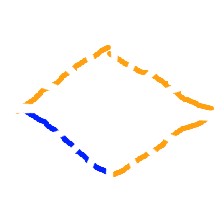
Shape: rhombus